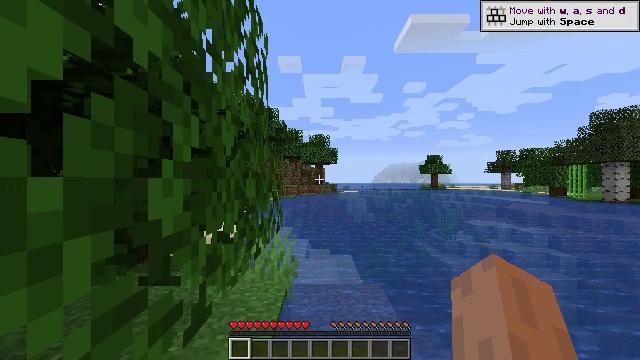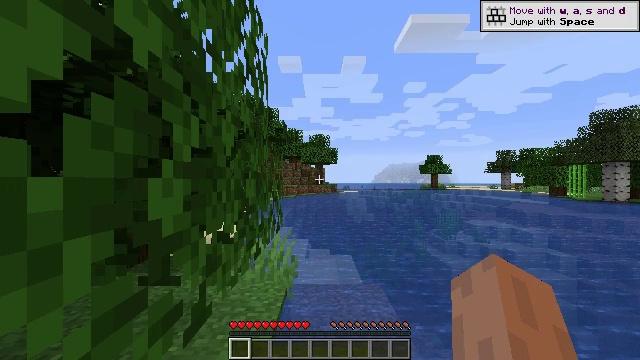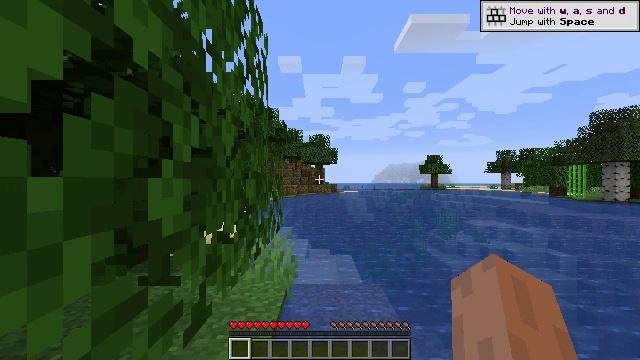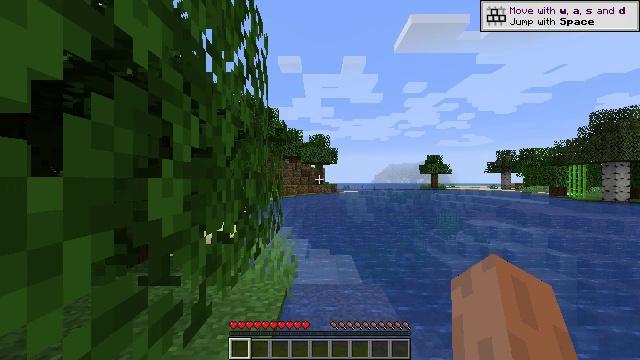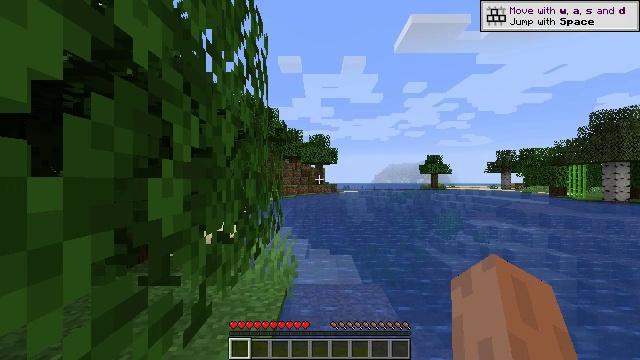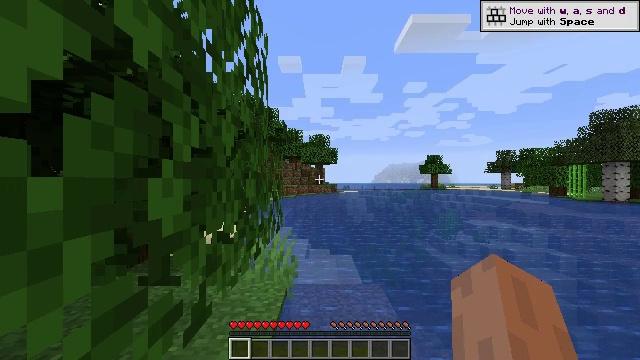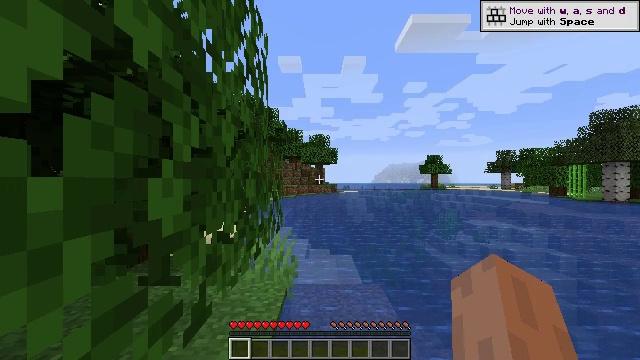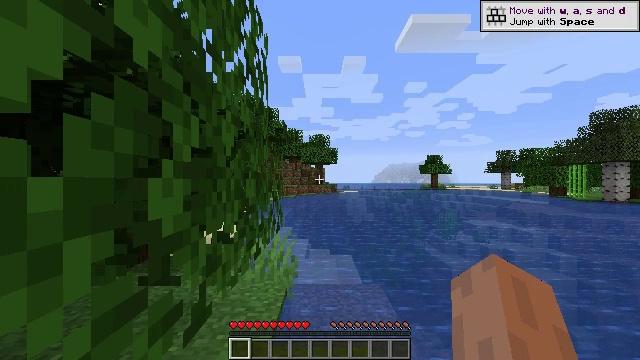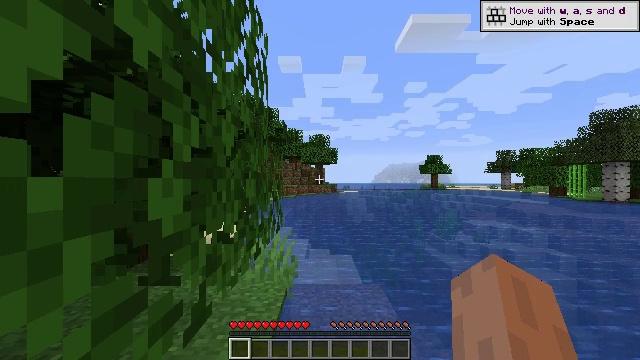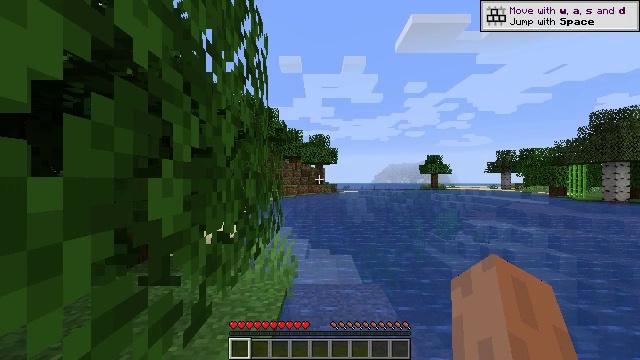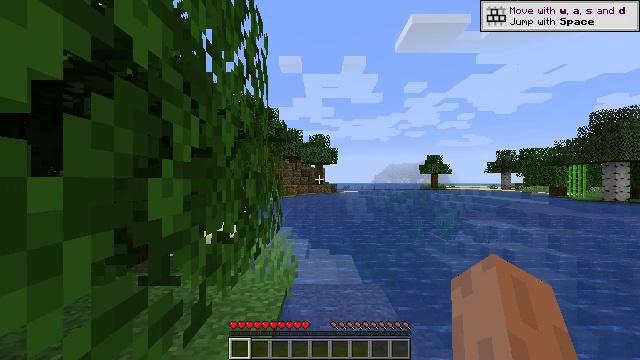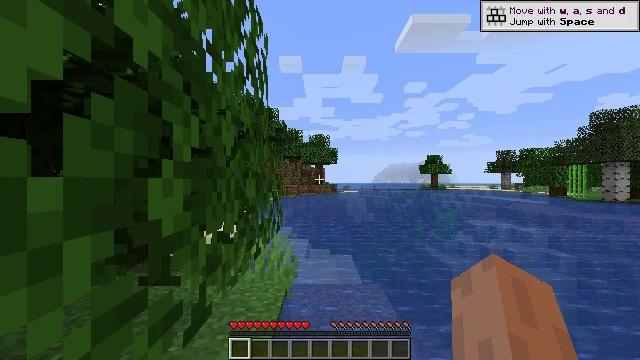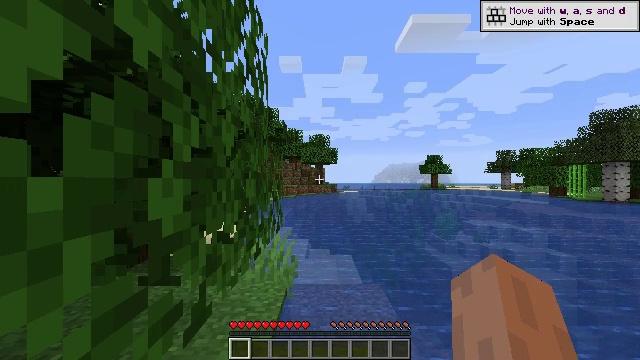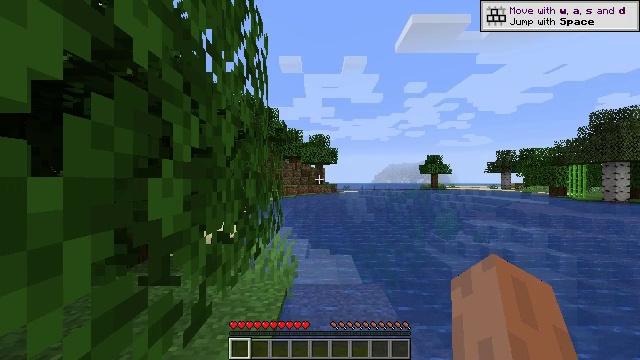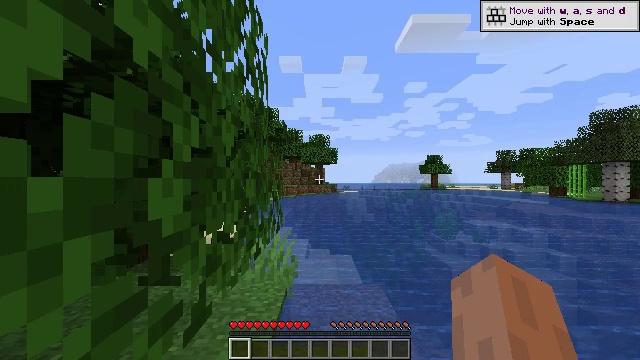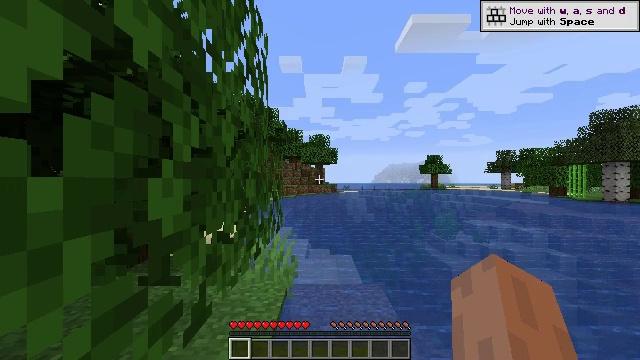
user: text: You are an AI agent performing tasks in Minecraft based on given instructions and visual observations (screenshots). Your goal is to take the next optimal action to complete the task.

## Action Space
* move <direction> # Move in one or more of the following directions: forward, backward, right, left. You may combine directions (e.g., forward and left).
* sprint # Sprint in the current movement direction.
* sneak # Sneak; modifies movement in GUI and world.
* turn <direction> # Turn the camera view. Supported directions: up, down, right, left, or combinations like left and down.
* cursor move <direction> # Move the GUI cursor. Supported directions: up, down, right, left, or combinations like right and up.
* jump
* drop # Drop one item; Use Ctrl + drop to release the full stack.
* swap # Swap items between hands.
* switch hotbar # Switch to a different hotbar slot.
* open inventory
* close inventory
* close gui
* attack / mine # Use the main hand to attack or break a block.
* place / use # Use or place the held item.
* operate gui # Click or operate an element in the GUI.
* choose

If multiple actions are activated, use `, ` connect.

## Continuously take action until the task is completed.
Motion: motion action
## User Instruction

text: Collect the grass block using a shovel.
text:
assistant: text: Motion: no_op
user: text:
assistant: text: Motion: no_op
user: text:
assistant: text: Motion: no_op
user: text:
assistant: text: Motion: no_op
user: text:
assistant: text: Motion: no_op
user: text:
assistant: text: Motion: no_op
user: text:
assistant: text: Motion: no_op
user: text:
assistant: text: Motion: no_op
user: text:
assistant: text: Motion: no_op
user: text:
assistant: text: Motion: no_op
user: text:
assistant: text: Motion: no_op
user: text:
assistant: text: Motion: no_op
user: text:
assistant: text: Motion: no_op
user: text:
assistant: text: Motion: no_op
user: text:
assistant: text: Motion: no_op
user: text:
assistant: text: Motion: no_op
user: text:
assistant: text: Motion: no_op
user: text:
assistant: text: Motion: no_op
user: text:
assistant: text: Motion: no_op
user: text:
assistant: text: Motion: no_op
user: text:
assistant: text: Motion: no_op
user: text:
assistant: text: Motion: no_op
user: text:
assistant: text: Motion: no_op
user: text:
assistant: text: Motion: no_op
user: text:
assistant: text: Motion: no_op
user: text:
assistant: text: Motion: no_op
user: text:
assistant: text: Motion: no_op
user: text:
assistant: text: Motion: no_op
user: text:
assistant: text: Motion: no_op
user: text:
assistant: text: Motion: no_op